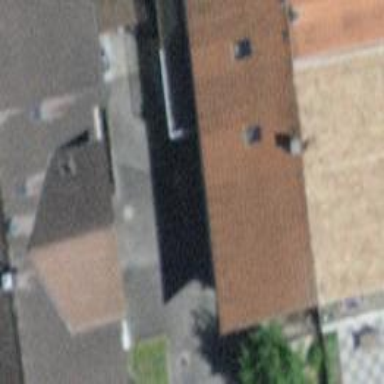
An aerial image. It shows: Residential building.